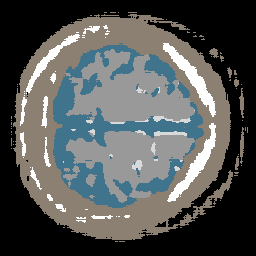
Label: no_lesion